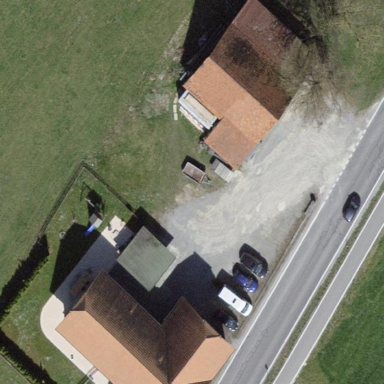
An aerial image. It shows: Farmyard area.